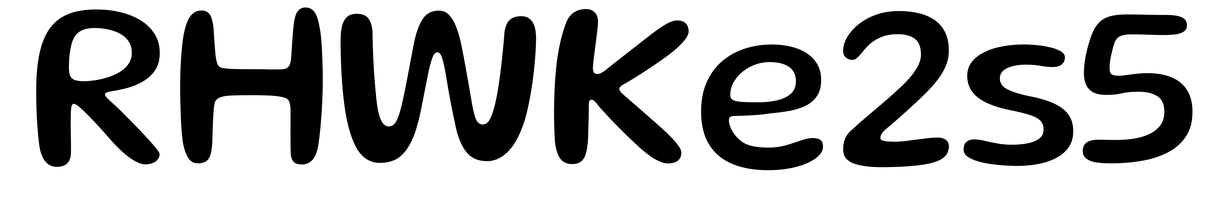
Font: Gluten_Regular